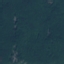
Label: Forest